Chest X-ray:
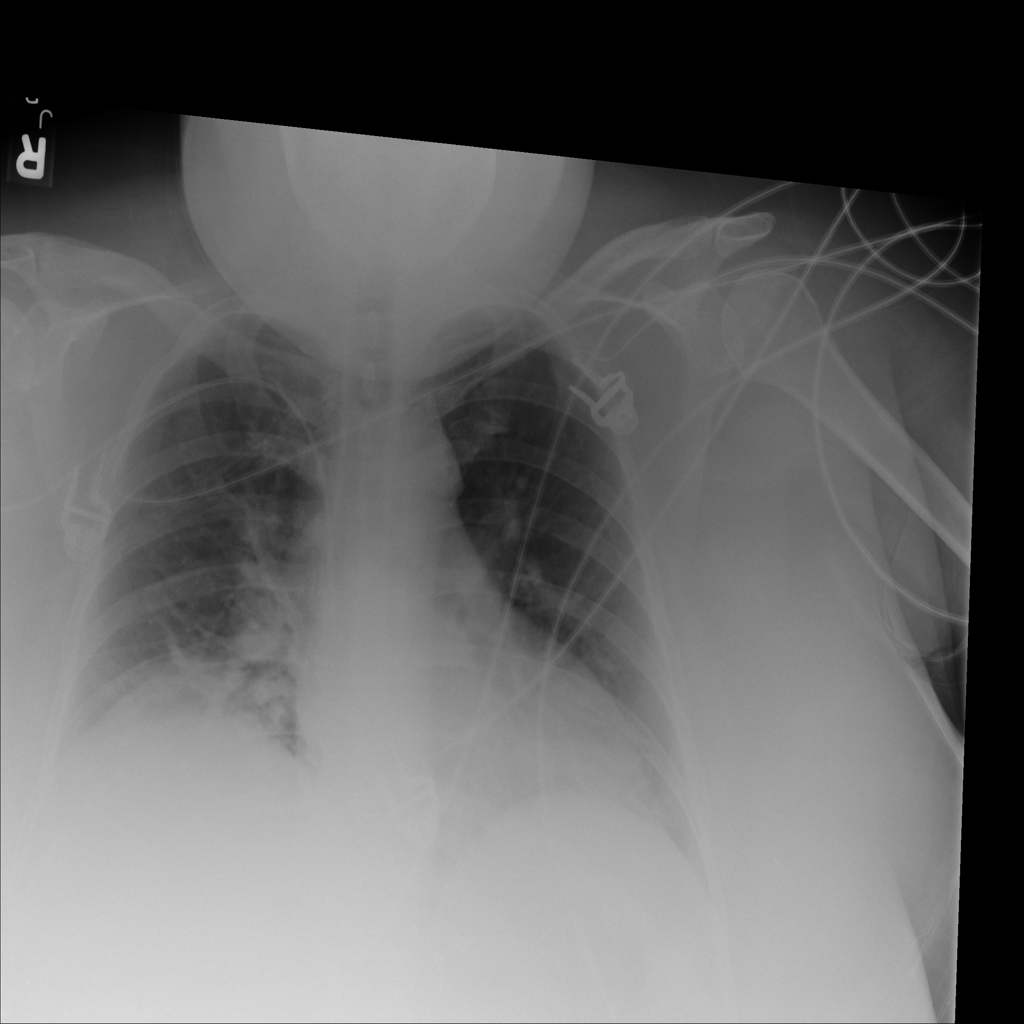
Findings: Atelectasis
No abnormal finding: no